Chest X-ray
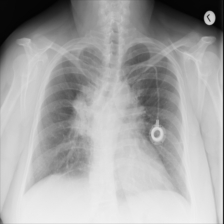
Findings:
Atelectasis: negative
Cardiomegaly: negative
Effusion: negative
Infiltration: negative
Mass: positive
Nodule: negative
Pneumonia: negative
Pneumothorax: negative
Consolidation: negative
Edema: negative
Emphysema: negative
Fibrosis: negative
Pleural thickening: negative
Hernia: negative